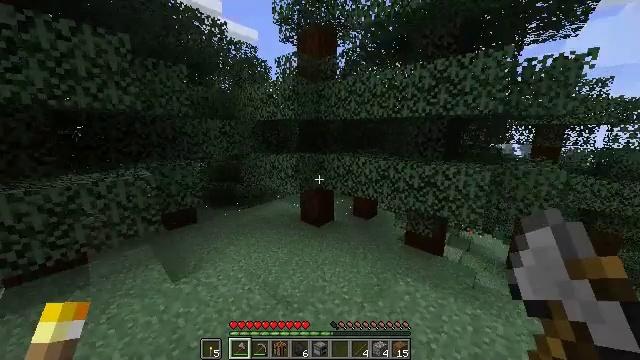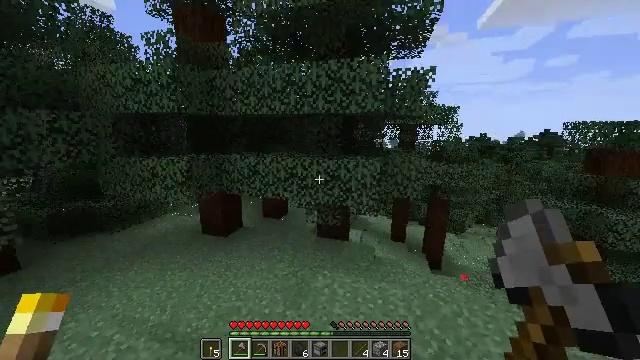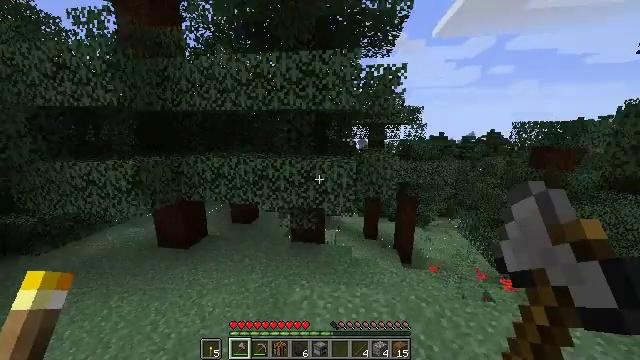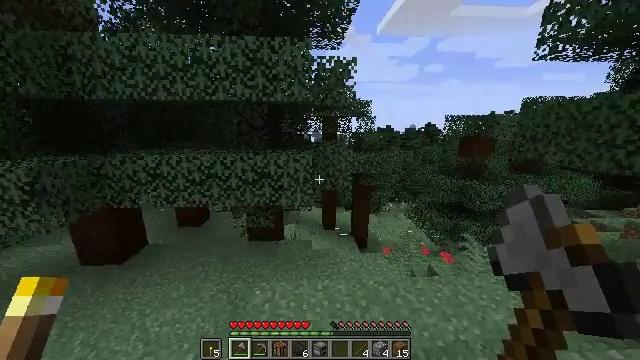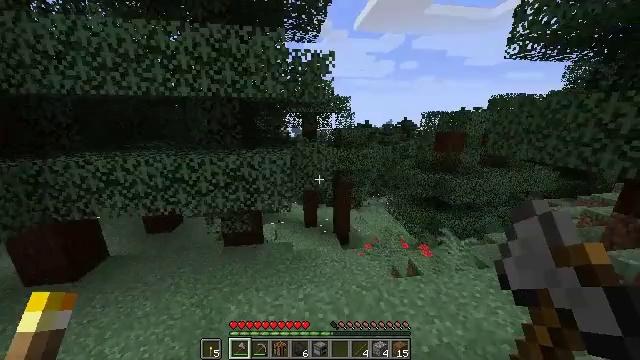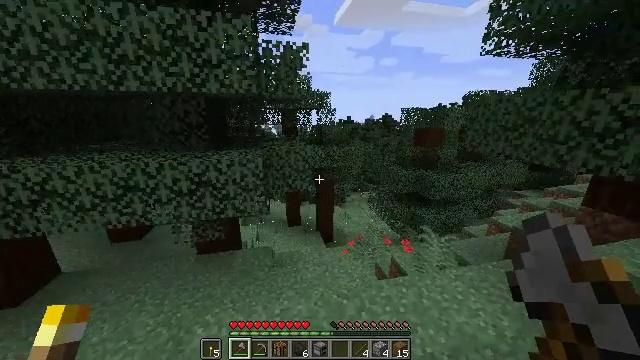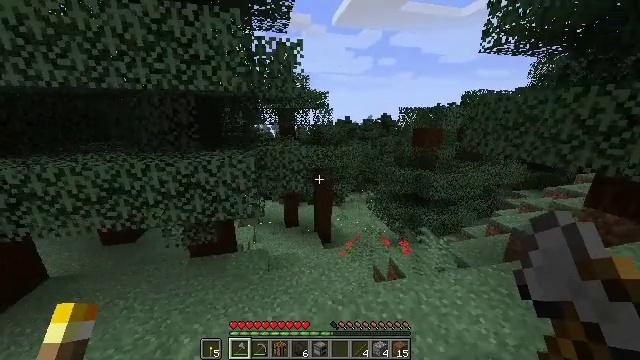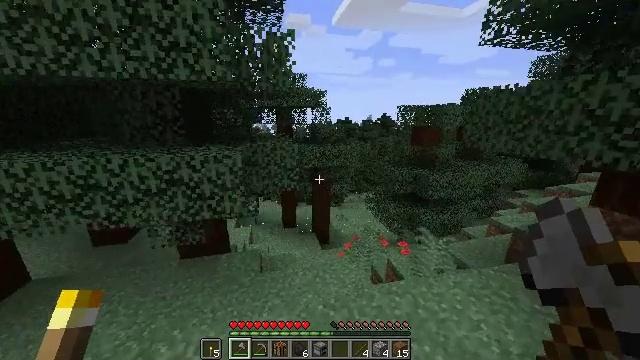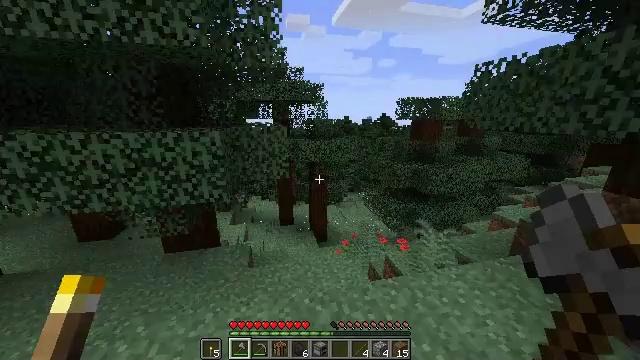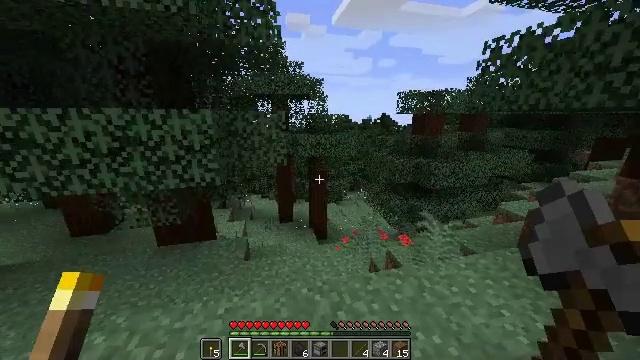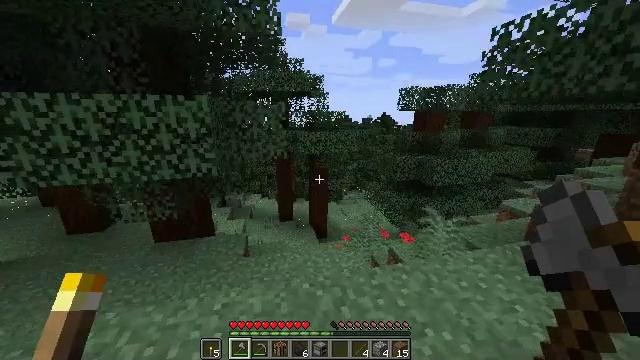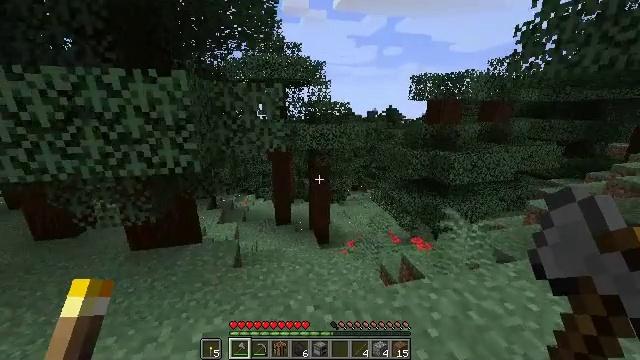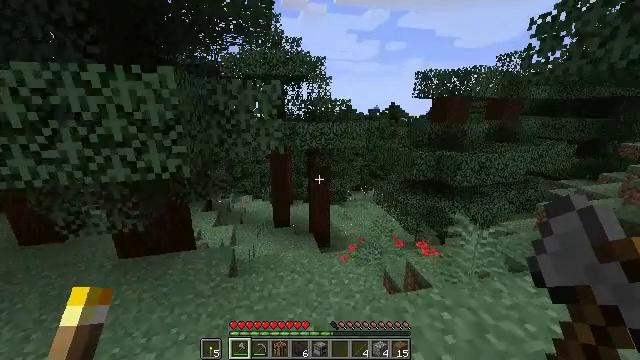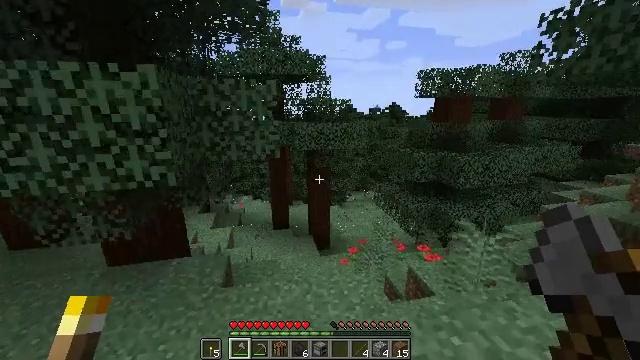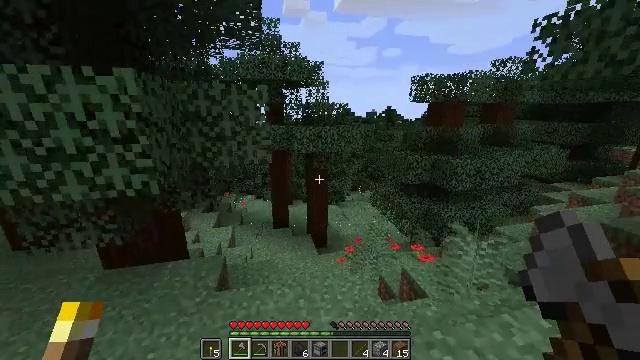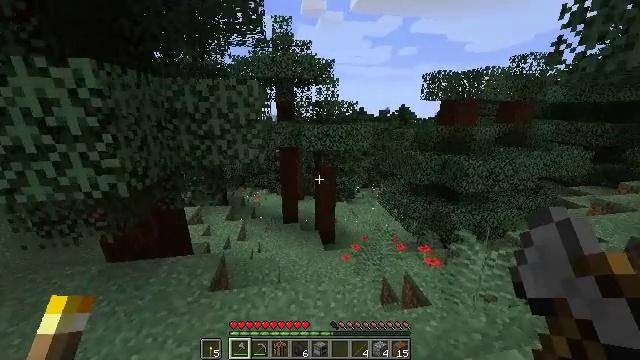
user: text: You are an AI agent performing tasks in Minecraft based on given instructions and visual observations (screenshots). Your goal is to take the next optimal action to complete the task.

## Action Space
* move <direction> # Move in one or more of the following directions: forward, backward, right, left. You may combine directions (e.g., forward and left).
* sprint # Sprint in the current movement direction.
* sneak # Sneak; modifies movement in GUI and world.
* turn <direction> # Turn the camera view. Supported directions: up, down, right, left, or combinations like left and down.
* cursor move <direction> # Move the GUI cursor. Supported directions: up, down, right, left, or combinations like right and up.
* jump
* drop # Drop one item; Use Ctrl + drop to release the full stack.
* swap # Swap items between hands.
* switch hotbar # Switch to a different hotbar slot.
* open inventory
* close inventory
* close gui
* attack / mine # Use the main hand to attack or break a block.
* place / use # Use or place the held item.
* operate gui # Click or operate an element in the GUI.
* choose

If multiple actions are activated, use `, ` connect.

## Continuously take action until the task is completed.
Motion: motion action
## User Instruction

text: Kill the chicken.
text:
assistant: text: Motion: move forward, sprint, turn right
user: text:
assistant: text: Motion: move forward, sprint, turn right
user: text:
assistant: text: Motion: move forward and move right, sprint, turn right and down
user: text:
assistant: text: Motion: move forward and move right, sprint, turn right
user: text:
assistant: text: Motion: move forward and move right, sprint, turn right
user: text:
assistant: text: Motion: move forward and move right, sprint
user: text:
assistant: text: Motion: move forward and move right, sprint
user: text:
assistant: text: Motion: move forward, sprint
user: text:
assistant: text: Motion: move forward, sprint
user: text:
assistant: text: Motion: move forward, sprint
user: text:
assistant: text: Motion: move forward, sprint
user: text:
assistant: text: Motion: move forward, sprint
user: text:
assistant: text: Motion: move forward and move right, sprint
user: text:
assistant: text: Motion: move forward and move right, sprint
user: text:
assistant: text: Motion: move forward and move right, sprint, turn left and down
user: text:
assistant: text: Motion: move forward and move right, sprint, turn left
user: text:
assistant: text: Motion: move forward and move right, sprint, turn left
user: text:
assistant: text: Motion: move forward and move right, sprint, turn left
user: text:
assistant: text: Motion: move forward and move right, sprint, turn left
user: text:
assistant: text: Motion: move forward, sprint, turn left
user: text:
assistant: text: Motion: move forward, sprint
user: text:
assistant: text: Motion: move forward, sprint
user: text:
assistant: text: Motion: move forward, sprint
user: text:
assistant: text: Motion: move forward, sprint
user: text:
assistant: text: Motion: move forward, sprint
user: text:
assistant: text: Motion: move forward, sprint
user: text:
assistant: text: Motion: move forward, sprint, turn left
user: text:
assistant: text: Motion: move forward, sprint, turn left
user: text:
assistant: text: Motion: move forward, sprint, turn left and up
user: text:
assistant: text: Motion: move forward, sprint, turn left and up